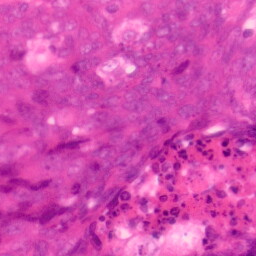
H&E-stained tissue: Colon